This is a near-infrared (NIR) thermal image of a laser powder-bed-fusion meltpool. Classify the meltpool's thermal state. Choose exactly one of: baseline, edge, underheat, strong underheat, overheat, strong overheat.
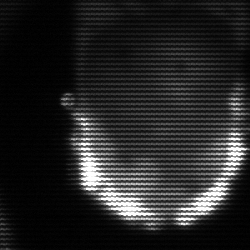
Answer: baseline